Question: Im following the next tutorial: <URL>, I did it step by step but when I run my app doesn't shows any icon. I was debugging but everything seems correct and I have any nullPointerException or something like that.
This is my mainActivity:
'''
package com.training.training.appone;
import android.content.Intent;
import android.support.v7.app.ActionBarActivity;
import android.os.Bundle;
import android.view.Menu;
import android.view.MenuInflater;
import android.view.MenuItem;
import android.view.View;
import android.widget.EditText;
public class MyActivity extends ActionBarActivity {
public final static String EXTRA_MESSAGE = " com. training.example.appone.MESSAGE";
@Override
protected void onCreate(Bundle savedInstanceState) {
super.onCreate(savedInstanceState);
setContentView(R.layout.activity_my);
}
@Override
public boolean onCreateOptionsMenu(Menu menu) {
// Inflate the menu; this adds items to the action bar if it is present.
//getMenuInflater().inflate(R.menu.menu_my, menu);
MenuInflater inflater = getMenuInflater();
inflater.inflate(R.menu.main_activiy_actions, menu);
return super.onCreateOptionsMenu(menu);
}
@Override
public boolean onOptionsItemSelected(MenuItem item) {
// Handle action bar item clicks here. The action bar will
// automatically handle clicks on the Home/Up button, so long
// as you specify a parent activity in AndroidManifest.xml.
int id = item.getItemId();
//noinspection SimplifiableIfStatement
if (id == R.id.action_settings) {
return true;
}
return super.onOptionsItemSelected(item);
}
public void sendMessage(View view){
Intent intent = new Intent(this, DisplayMessageActivity.class);
EditText editText = (EditText) findViewById(R.id.txt_edit_message);
String message = editText.getText().toString();
// El primer parametro es el KeyName:
intent.putExtra(EXTRA_MESSAGE, message);
startActivity(intent);
}
}
'''
And I put this XML:
'''
<?xml version="1.0" encoding="utf-8"?>
<menu xmlns:android="http://schemas.android.com/apk/res/android">
<!-- Search, should appear as action button -->
<item android:id="@+id/action_search"
android:icon="@drawable/ic_action_search"
android:title="@string/action_search"
android:showAsAction="ifRoom" />
<!-- Settings, should always be in the overflow -->
<item android:id="@+id/action_settings"
android:title="@string/action_settings"
android:showAsAction="never" />
</menu>
'''
I have an error in the last line "android:showsAsAction="never", I have the libray downloaded and referenced in my build gradle: compile 'com.android.support:appcompat-v7:22.0.0' I also tryed changed "android" to "res-auto", but it says that the items must have a title (they have them):
'''
<?xml version="1.0" encoding="utf-8"?>
<menu xmlns:android="http://schemas.android.com/apk/res/res-auto">
<!-- Search, should appear as action button -->
<item android:id="@+id/action_search"
android:icon="@drawable/ic_action_search"
android:title="@string/action_search"
android:showAsAction="ifRoom" />
<!-- Settings, should always be in the overflow -->
<item android:id="@+id/action_settings"
android:title="@string/action_settings"
android:showAsAction="never" />
</menu>
'''
My library:

In this point I have no idea what happends.
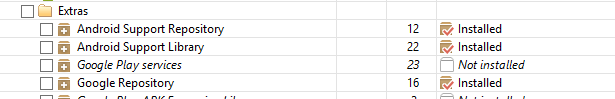
Answer: Make the following changes in your menu.xml
'''
<menu
....
xmlns:android="http://schemas.android.com/apk/res/android"
xmlns:app="http://schemas.android.com/apk/res-auto">
<item
...
app:showAsAction="never" />
</menu>
'''
And if you want to display your menu on actionBar then it should be 'app:showAsAction="always"'.